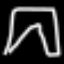
Label: pants